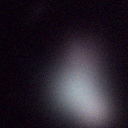
Screen state: off